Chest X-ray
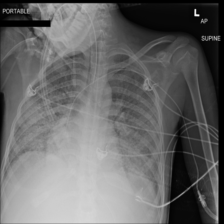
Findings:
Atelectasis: negative
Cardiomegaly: negative
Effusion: negative
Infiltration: positive
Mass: negative
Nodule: negative
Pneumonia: negative
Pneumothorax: negative
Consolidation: negative
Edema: negative
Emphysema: negative
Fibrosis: negative
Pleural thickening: negative
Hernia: negative